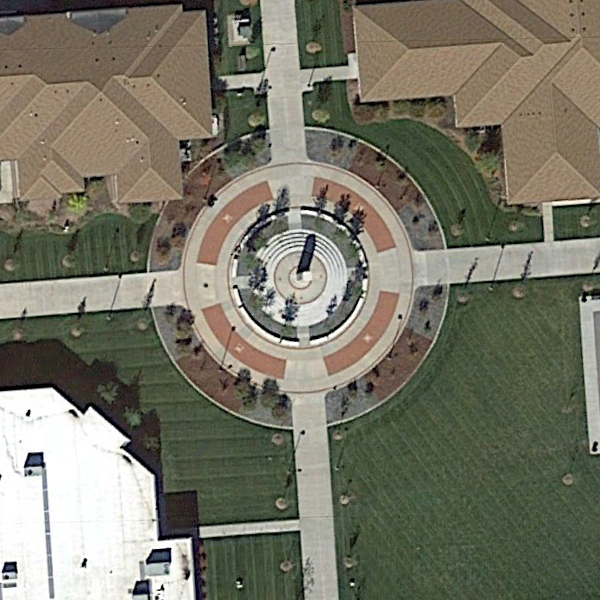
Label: Square